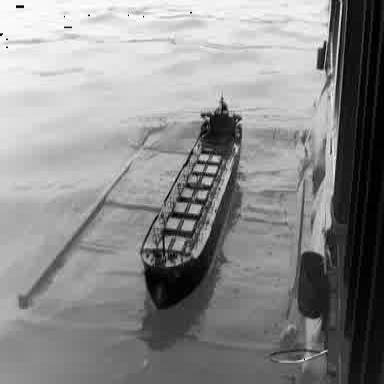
There is a liner in the infrared image.